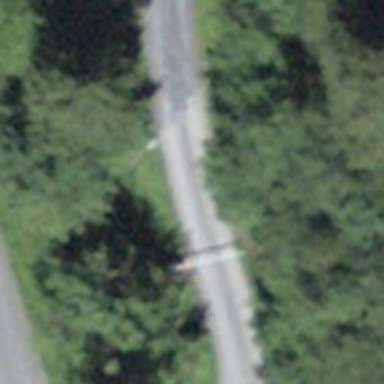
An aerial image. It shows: Lift gate barrier.